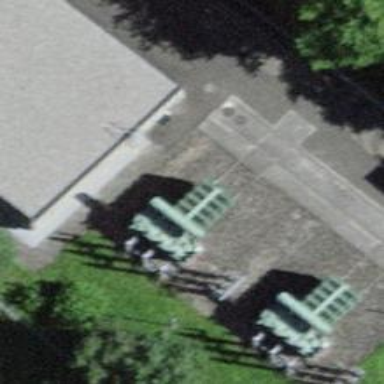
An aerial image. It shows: Outdoor transformer.